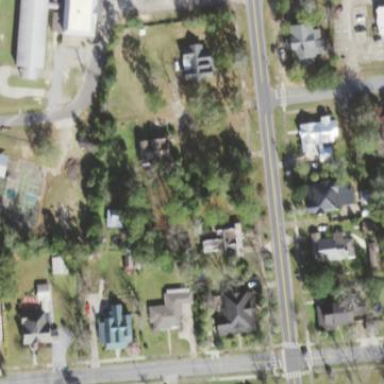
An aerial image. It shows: Residential area composed of single-family homes.